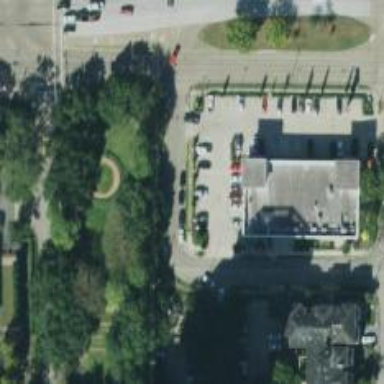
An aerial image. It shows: Parking space is available.